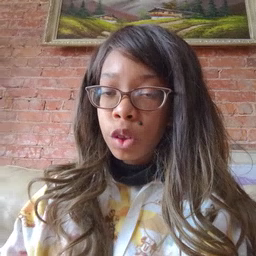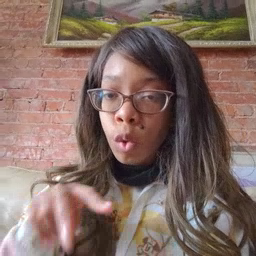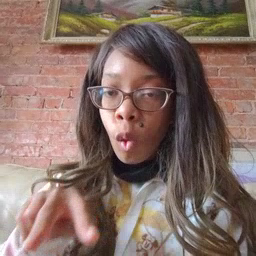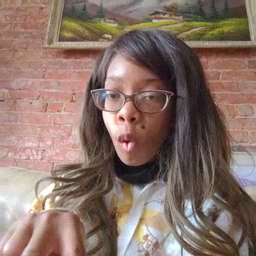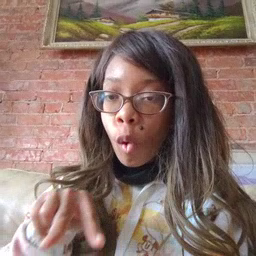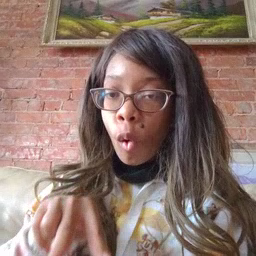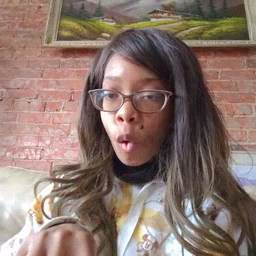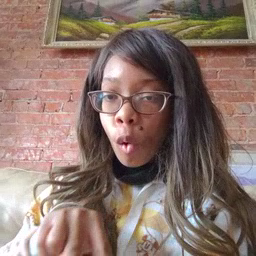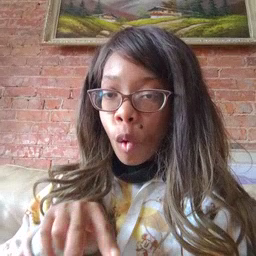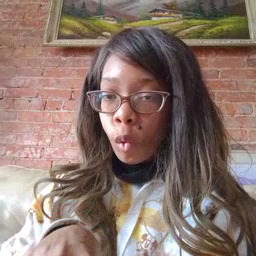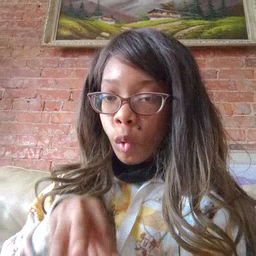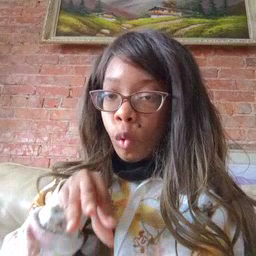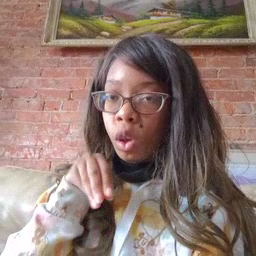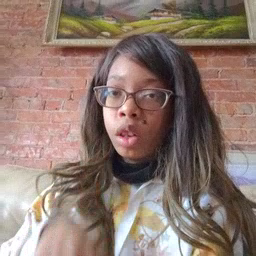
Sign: vacuum